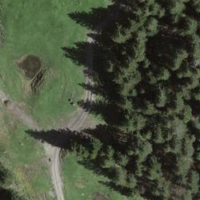
EUNIS habitat code: 44
Species observed at this site:
Gentiana verna